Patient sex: M
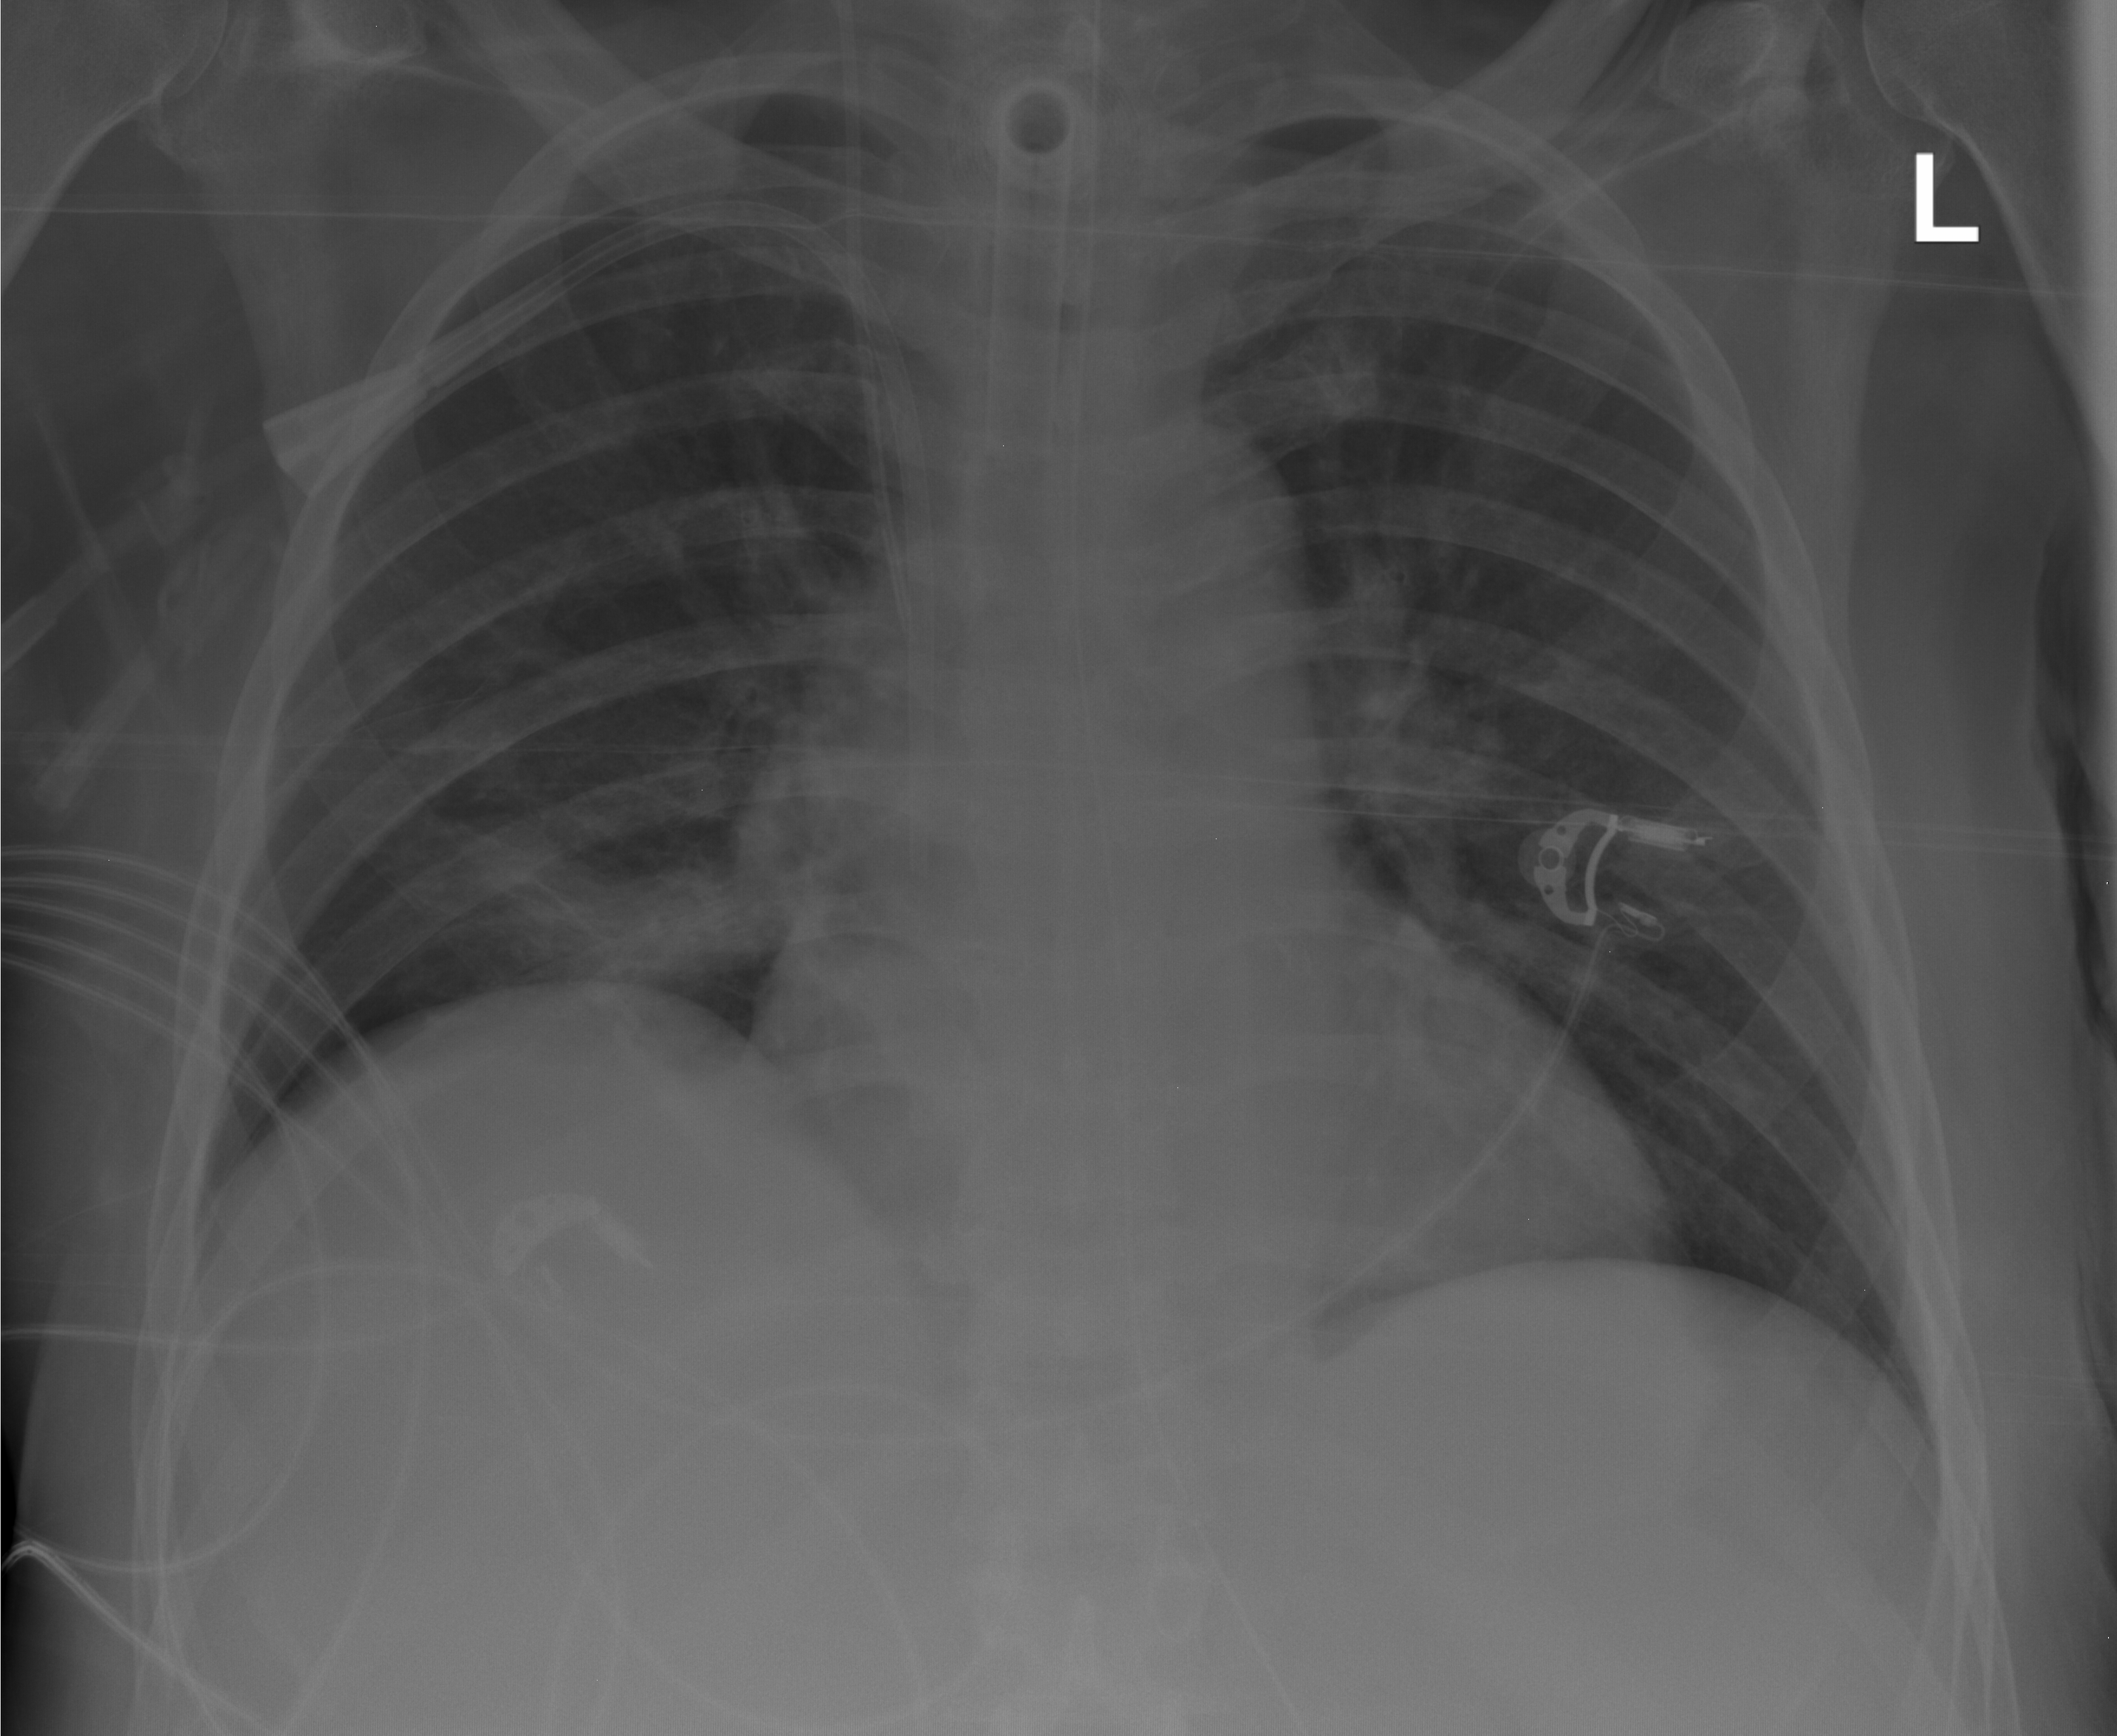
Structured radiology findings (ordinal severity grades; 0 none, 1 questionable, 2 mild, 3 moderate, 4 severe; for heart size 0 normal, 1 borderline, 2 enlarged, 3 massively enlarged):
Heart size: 2
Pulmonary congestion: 2
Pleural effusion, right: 0
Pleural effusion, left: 0
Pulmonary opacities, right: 0
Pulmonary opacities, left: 0
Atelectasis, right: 2
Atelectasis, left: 0